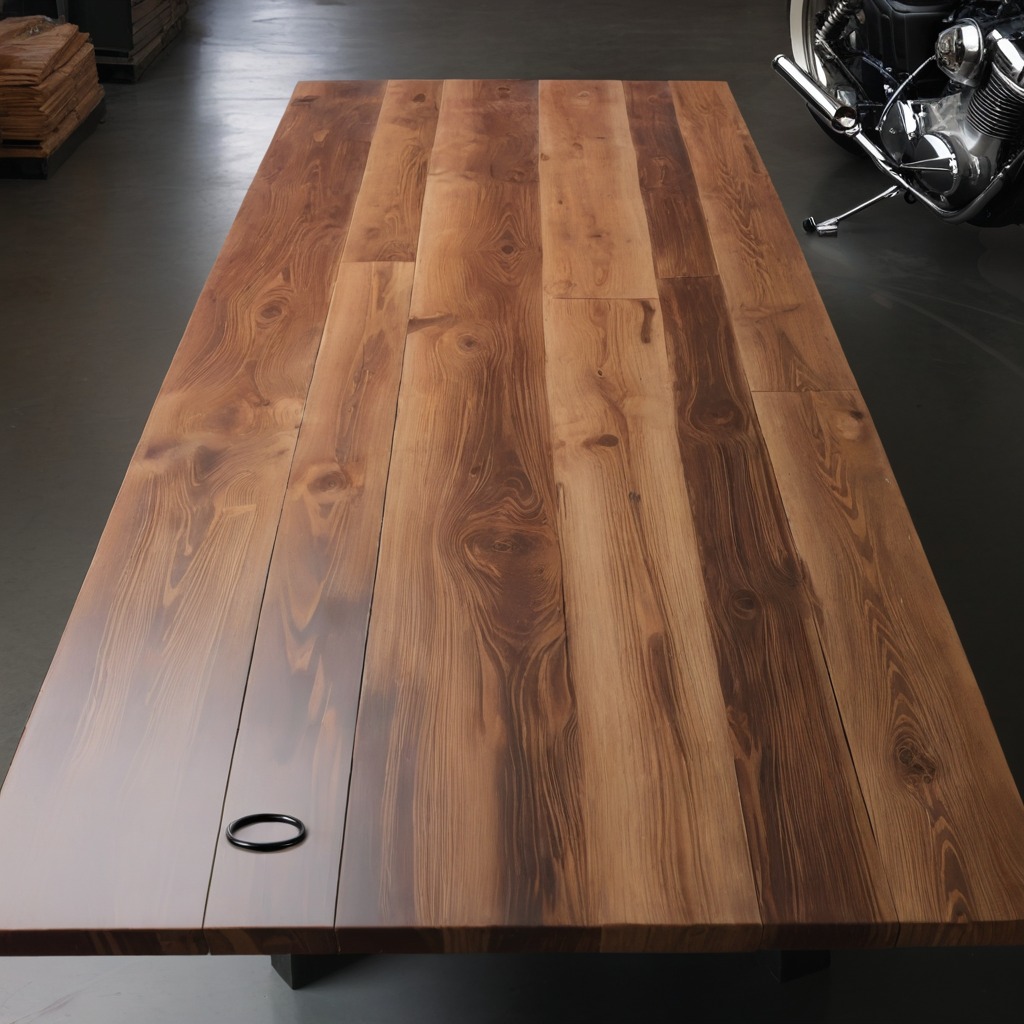
A rubber O-ring is lying on the oil-spilled wooden table in a vintage motorcycle garage.